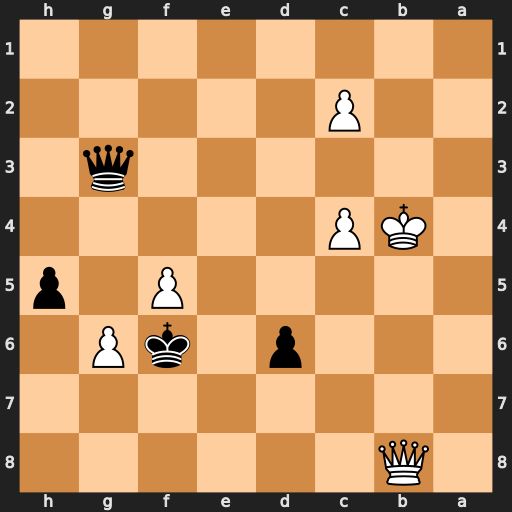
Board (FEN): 1Q6/8/3p1kP1/5P1p/1KP5/6q1/2P5/8
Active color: b
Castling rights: -
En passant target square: -
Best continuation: Qe1+ Ka3 Qa1+ Kb3 Qb1+ Kc3 Qxb8